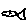
Label: fish